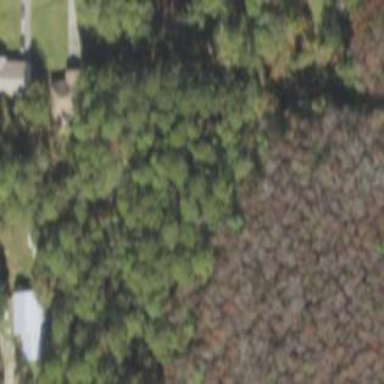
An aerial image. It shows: Woodland with needle-leaved trees.